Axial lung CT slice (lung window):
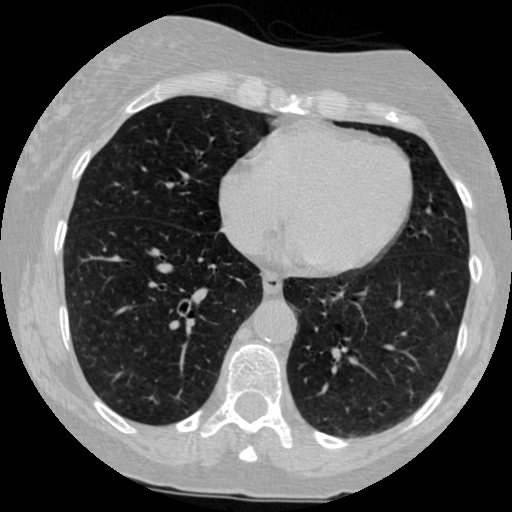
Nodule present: no